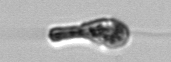
Label: Euglena